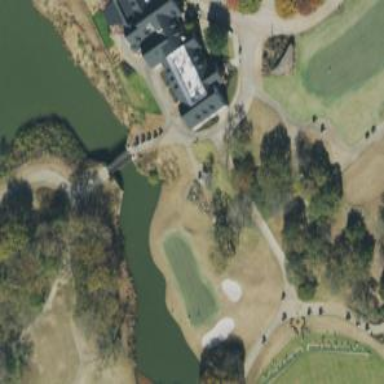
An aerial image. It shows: Pathway for golfing.